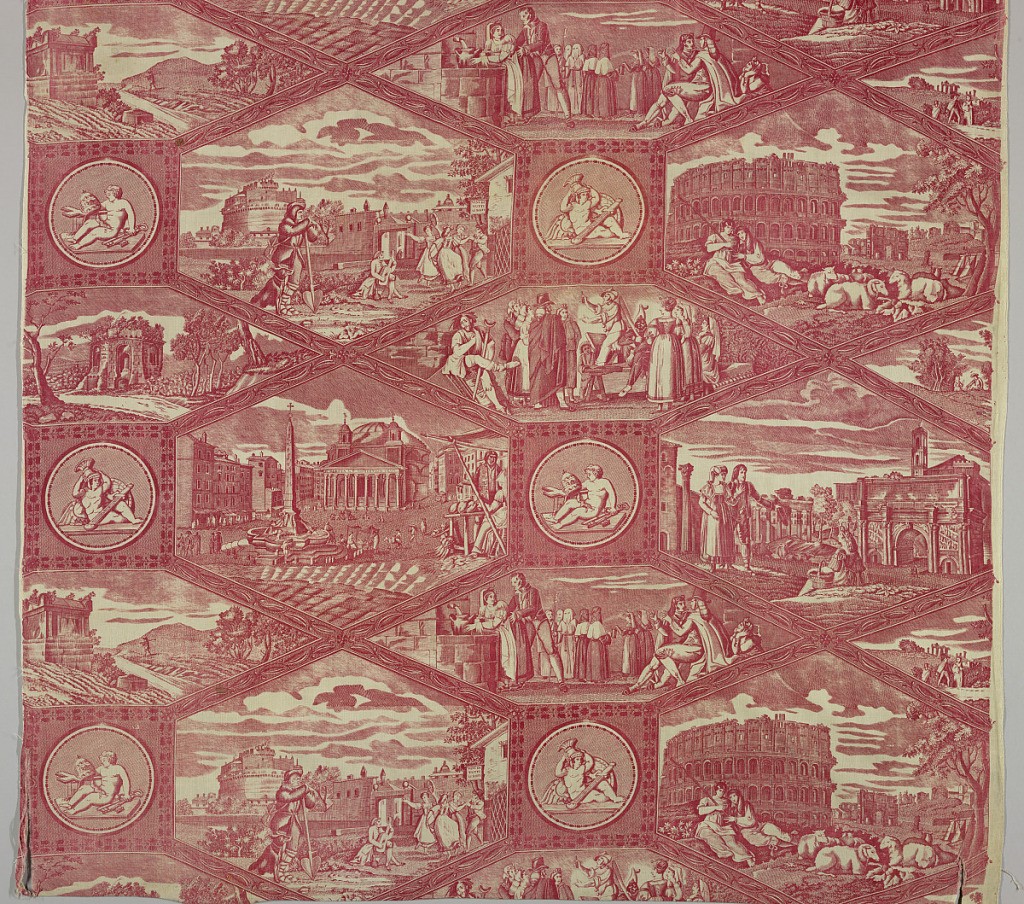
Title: Textile
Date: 1820
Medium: cotton Technique: printed by engraved roller on plain weave
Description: Length of printed fabric with scenes of Rome contained within a complex grid based on two overlapped elongated octagons. Monochrome red on a white ground. Lengths of fabric side-by-side would continue the repeat. Printed within full width of fabric with uneven margins on left and right.